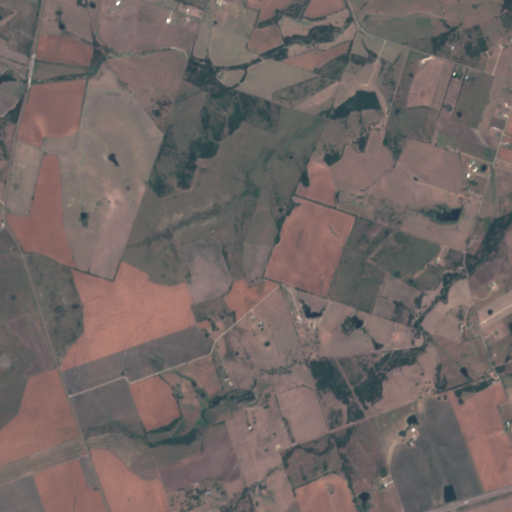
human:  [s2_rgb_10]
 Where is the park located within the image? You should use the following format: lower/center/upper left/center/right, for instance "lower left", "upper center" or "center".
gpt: The park is located in the lower center of the image.
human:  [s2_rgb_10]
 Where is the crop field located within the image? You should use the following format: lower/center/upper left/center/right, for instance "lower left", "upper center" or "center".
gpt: There is no crop field in the image.